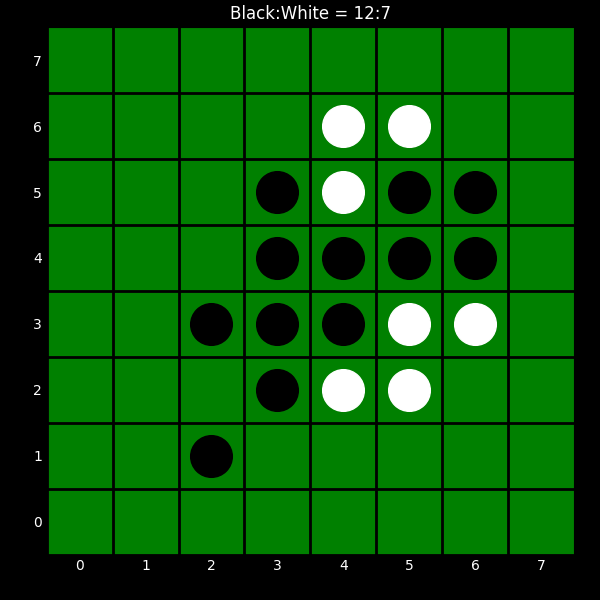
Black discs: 12
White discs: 7